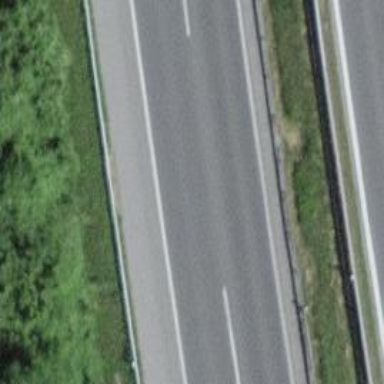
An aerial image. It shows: Asphalt motorway.